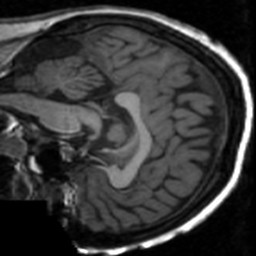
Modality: T1w
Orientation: sagittal
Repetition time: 0.008948 s
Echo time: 0.001784 s